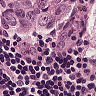
Metastatic tissue present: yes